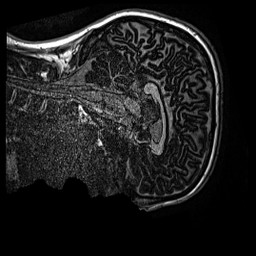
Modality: MP2RAGE
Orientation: sagittal
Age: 13
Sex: male
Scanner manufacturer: siemens
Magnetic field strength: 3 T
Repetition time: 4 s
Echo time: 0.00299 s